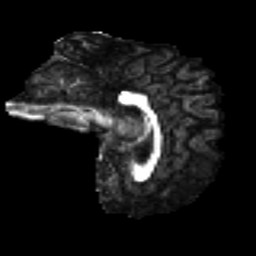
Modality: FA
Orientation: sagittal
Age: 25
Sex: male
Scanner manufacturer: ge
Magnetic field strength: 3 T
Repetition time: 7.8 s
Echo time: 0.061 s